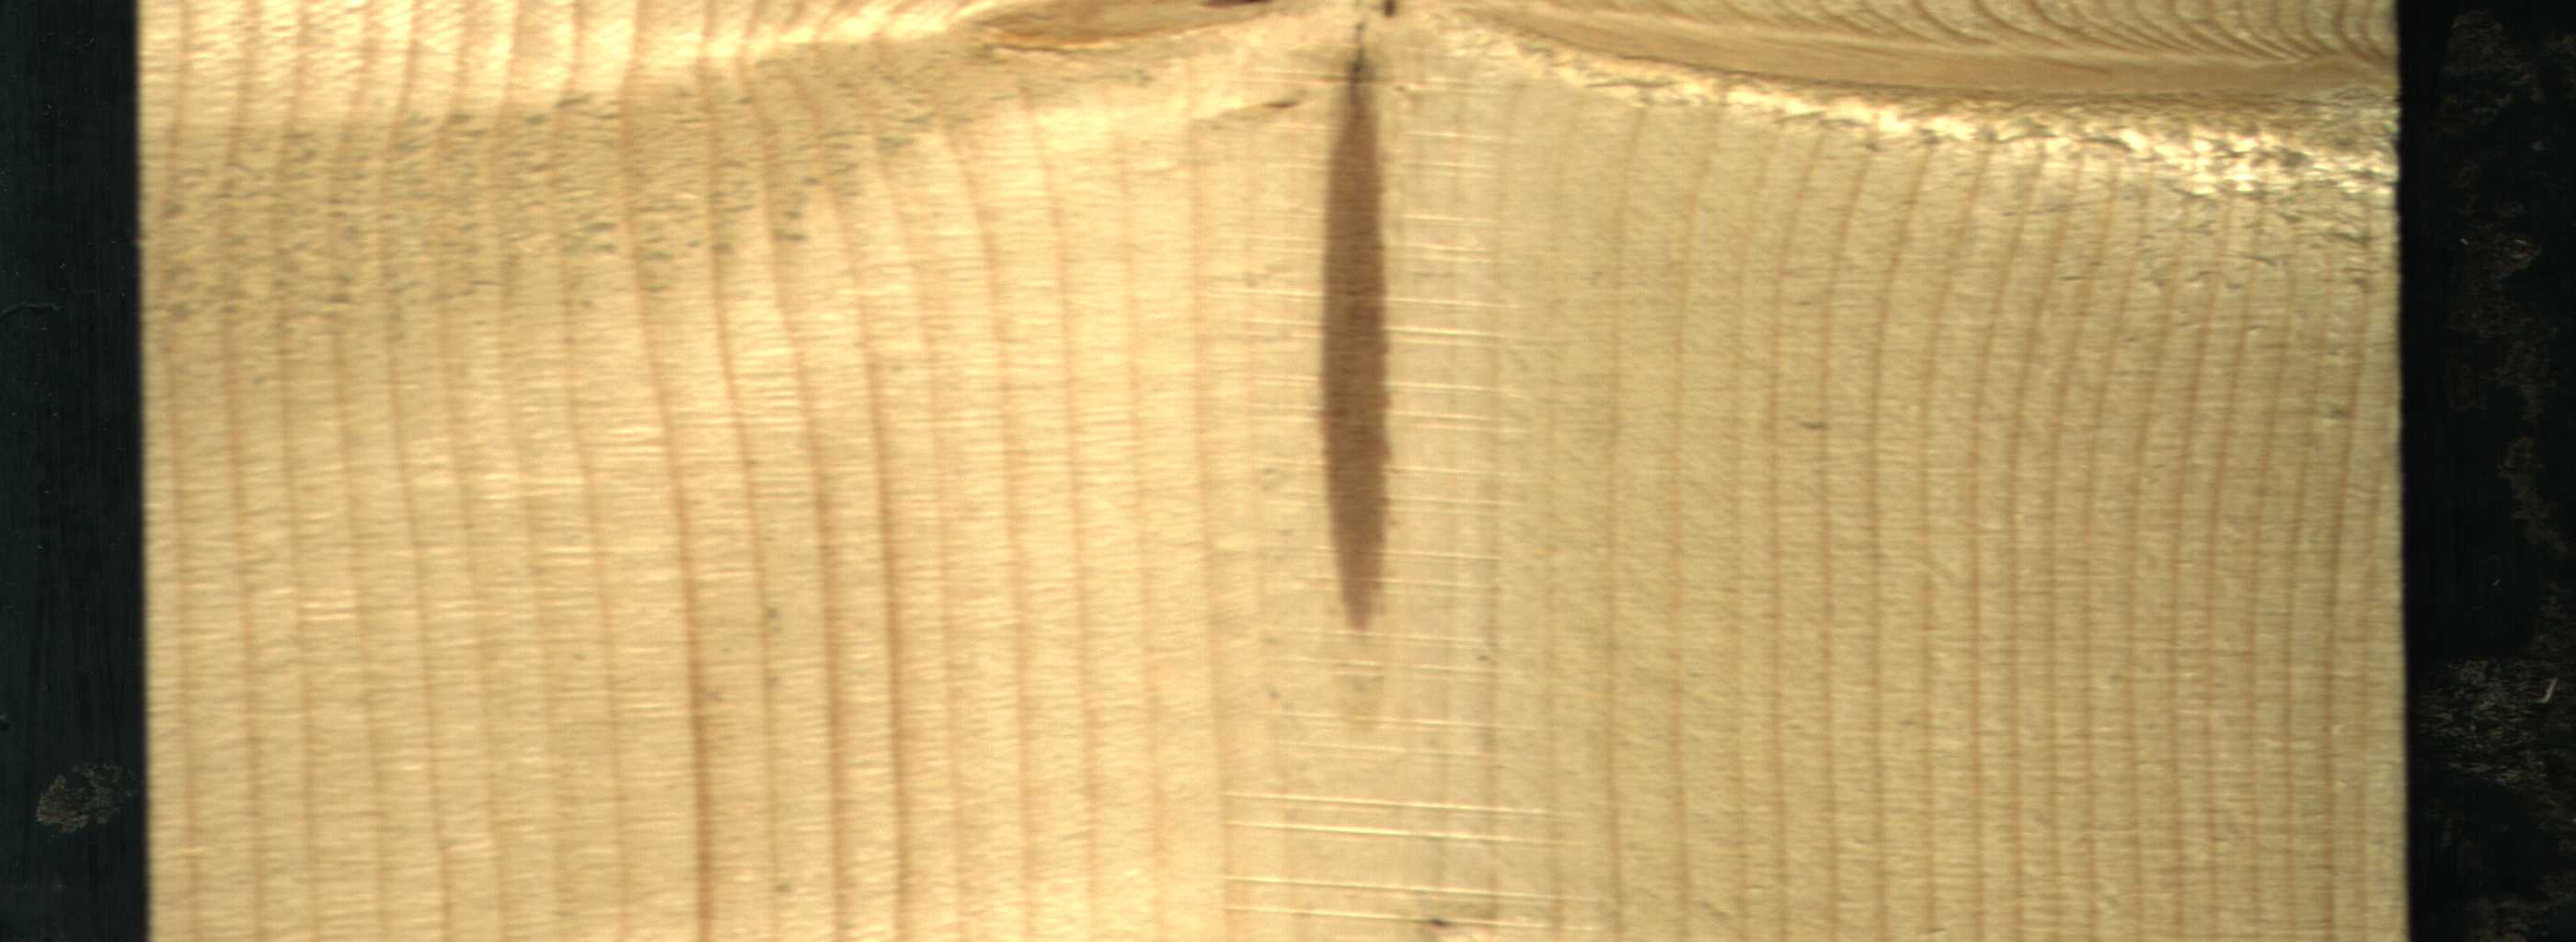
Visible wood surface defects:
Marrow
Live_Knot
Live_Knot